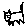
Label: cat